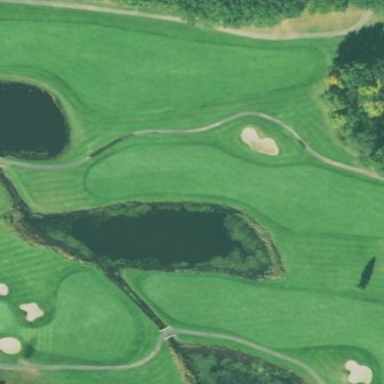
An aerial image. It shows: Water hazard on golf course. The hazard is natural water feature.